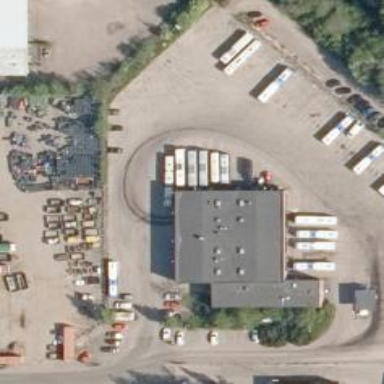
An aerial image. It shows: Industrial area designated as depot.